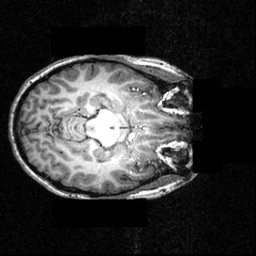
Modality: T1w
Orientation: axial
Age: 21
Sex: female
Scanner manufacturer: siemens
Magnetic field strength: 3.951 T
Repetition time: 1.5 s
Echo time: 0.00335 s